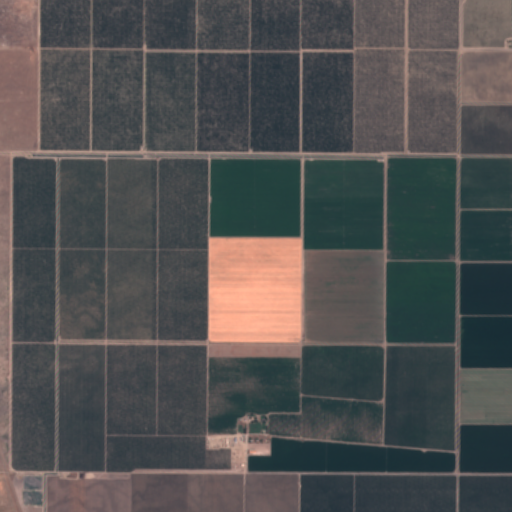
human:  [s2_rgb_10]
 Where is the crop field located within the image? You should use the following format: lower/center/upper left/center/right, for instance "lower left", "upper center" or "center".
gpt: The crop field is located in the left of the image.
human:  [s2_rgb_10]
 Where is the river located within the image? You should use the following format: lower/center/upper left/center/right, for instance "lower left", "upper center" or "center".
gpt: The river is located in the left of the image.
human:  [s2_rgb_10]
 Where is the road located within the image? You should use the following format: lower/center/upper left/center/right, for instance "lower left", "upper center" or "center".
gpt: There is no road in the image.